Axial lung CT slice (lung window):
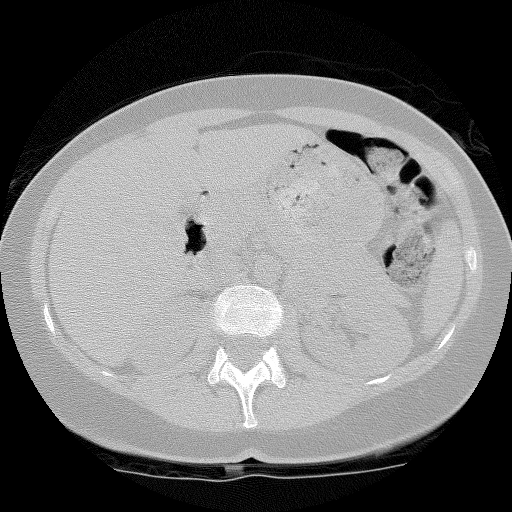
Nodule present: no